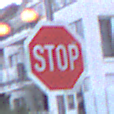
Verkehrszeichen: Stop
Umgebung: Outdoor, Urban
Tageszeit: SunriseSunset
Wetter: PartlyCloudy
Licht: Natural
Jahreszeit: NotSpecified
Kontrast: LowContrast